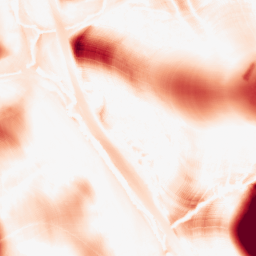
Category: morphological
Decomposition family: tophat
Decomposition parameters: size: 50
mode: white
Upsampling method: edge_directed
Upsampling parameters: scale: 4
Upsampling scale: 4